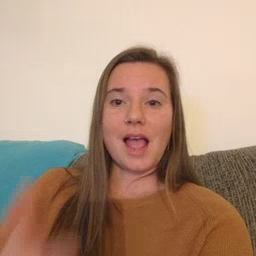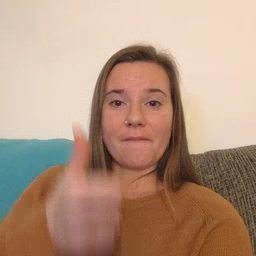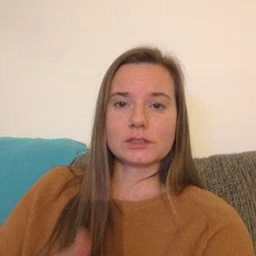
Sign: every